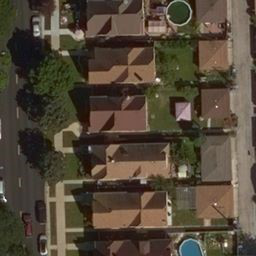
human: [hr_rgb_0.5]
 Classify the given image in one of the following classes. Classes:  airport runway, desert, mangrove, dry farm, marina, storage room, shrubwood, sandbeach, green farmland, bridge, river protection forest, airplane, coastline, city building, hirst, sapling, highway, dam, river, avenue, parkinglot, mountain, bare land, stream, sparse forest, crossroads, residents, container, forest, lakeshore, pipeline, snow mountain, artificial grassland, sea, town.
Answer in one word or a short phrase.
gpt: residents